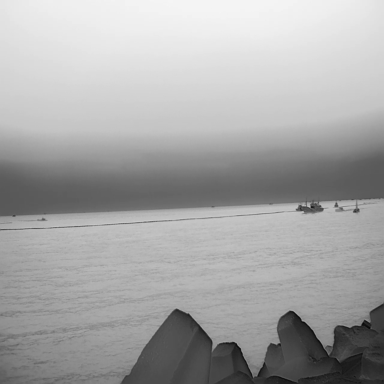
There are three canoes in the infrared image.